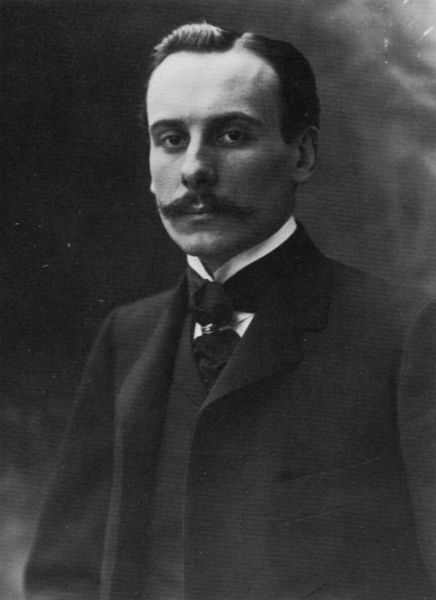
Titel: Henri de Jouvenel (1876-1935), Politiker und Journalist
Künstler: Atelier Nadar
Institution: unbekannt
Schlagwörter: mann, weiß, brust, grau, mund, nase, ohr, profil, schwarz, stirn, blick, anzug, bart, hemd, jacke, schnurrbart, augen, gesicht, kragen, silber, bildnis, portrait, porträt, haare, augenbrauen, frontal, kinn, lippen, scheitel, wangen, krawatte, seitenscheitel, halstuch, glatt, dreiviertelansicht, fliege, oberkörper, schnauzbart, schnauzer, weste, foto, fotografie, photographie, dreiviertel, uniform, tasche, nasenlöcher, schlips, fotografir, silberchlorid, foto mann bart anzug vatermörd, pommade